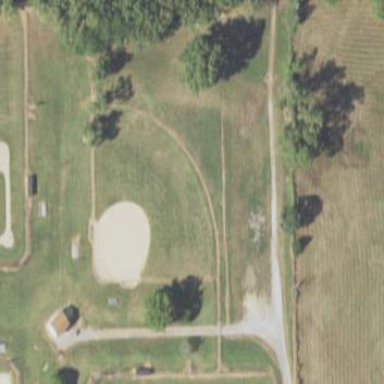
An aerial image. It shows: Softball pitch for leisure sports.